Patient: sex F, age 60
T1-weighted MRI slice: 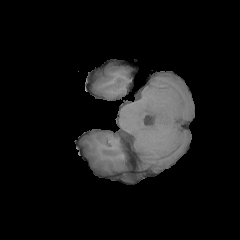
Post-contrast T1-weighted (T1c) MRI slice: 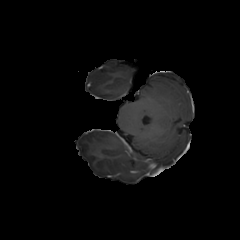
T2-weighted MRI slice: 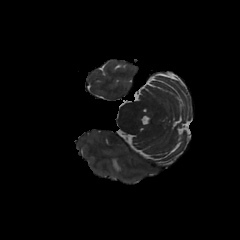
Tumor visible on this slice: yes
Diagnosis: Glioblastoma, IDH-wildtype
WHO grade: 4